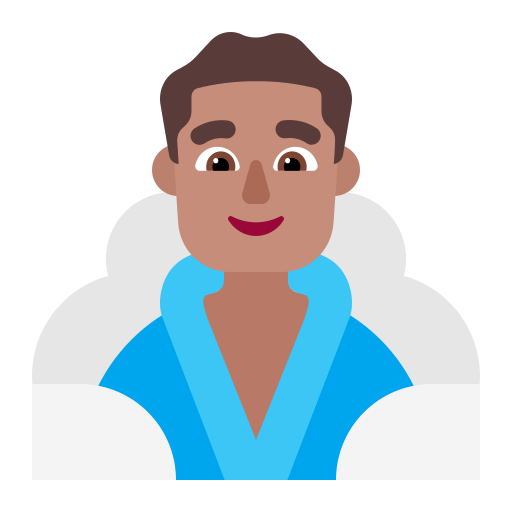
man in steamy room flat